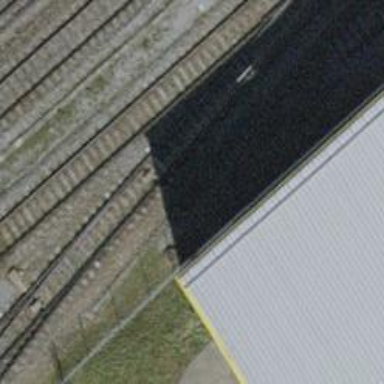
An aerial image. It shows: Railway switch.